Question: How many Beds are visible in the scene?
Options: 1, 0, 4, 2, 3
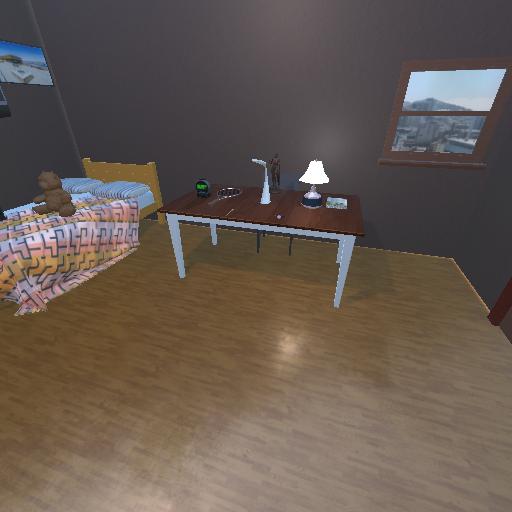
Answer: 1